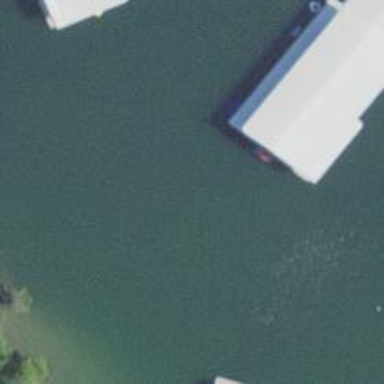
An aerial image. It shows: Boathouse.